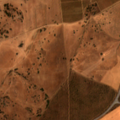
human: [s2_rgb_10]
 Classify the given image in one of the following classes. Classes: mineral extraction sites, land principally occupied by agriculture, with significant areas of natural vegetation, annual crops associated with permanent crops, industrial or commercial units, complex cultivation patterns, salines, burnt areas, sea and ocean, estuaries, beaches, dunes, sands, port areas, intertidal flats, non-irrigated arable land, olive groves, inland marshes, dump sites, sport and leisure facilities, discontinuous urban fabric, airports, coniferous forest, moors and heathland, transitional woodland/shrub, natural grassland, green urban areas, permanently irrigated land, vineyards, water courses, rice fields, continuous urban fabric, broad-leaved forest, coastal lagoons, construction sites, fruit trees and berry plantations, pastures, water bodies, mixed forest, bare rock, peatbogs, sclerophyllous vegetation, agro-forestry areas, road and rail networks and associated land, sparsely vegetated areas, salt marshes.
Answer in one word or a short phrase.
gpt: non-irrigated arable land, vineyards, olive groves, transitional woodland/shrub